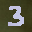
Label: 3